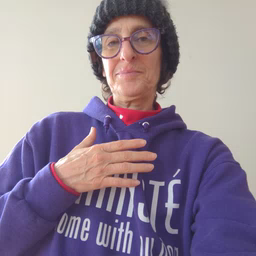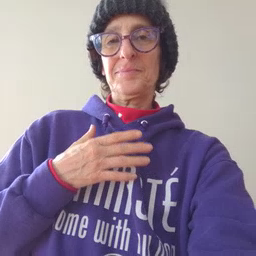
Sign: kitty